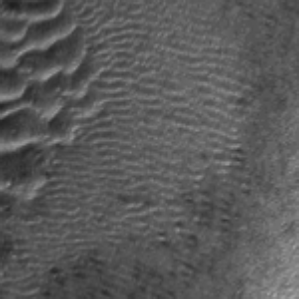
Label: frost